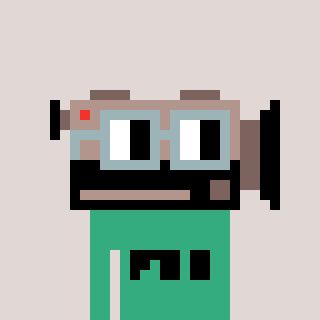
a pixel art character with square dark gray glasses, a camcorder-shaped head and a teal-colored body on a warm background